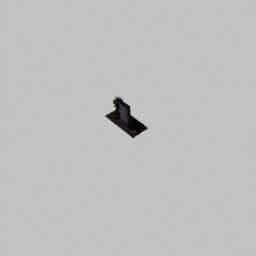
Label: architecture